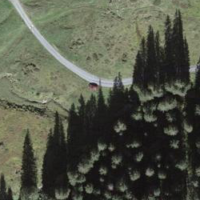
EUNIS habitat code: 43
Species observed at this site:
Prunella vulgaris